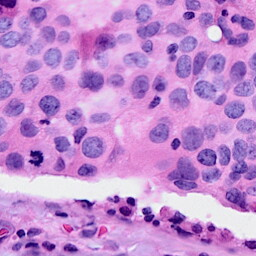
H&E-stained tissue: Breast